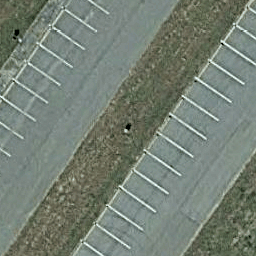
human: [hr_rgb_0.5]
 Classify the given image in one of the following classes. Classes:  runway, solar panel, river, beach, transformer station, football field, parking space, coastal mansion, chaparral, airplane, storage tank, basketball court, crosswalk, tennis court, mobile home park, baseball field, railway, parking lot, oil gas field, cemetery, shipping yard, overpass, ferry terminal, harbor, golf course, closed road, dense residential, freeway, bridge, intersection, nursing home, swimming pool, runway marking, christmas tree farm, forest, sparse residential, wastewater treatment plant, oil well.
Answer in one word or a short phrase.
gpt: parking space